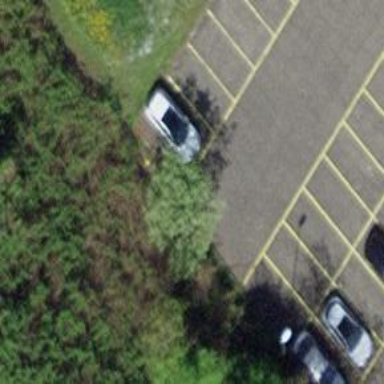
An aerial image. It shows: Asphalt parking aisle off service road.